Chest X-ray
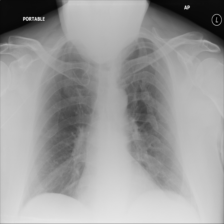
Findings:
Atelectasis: negative
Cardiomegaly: negative
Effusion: negative
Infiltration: negative
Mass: negative
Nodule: negative
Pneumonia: negative
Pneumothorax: negative
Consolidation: negative
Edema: negative
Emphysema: negative
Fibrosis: negative
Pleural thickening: negative
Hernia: negative